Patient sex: M
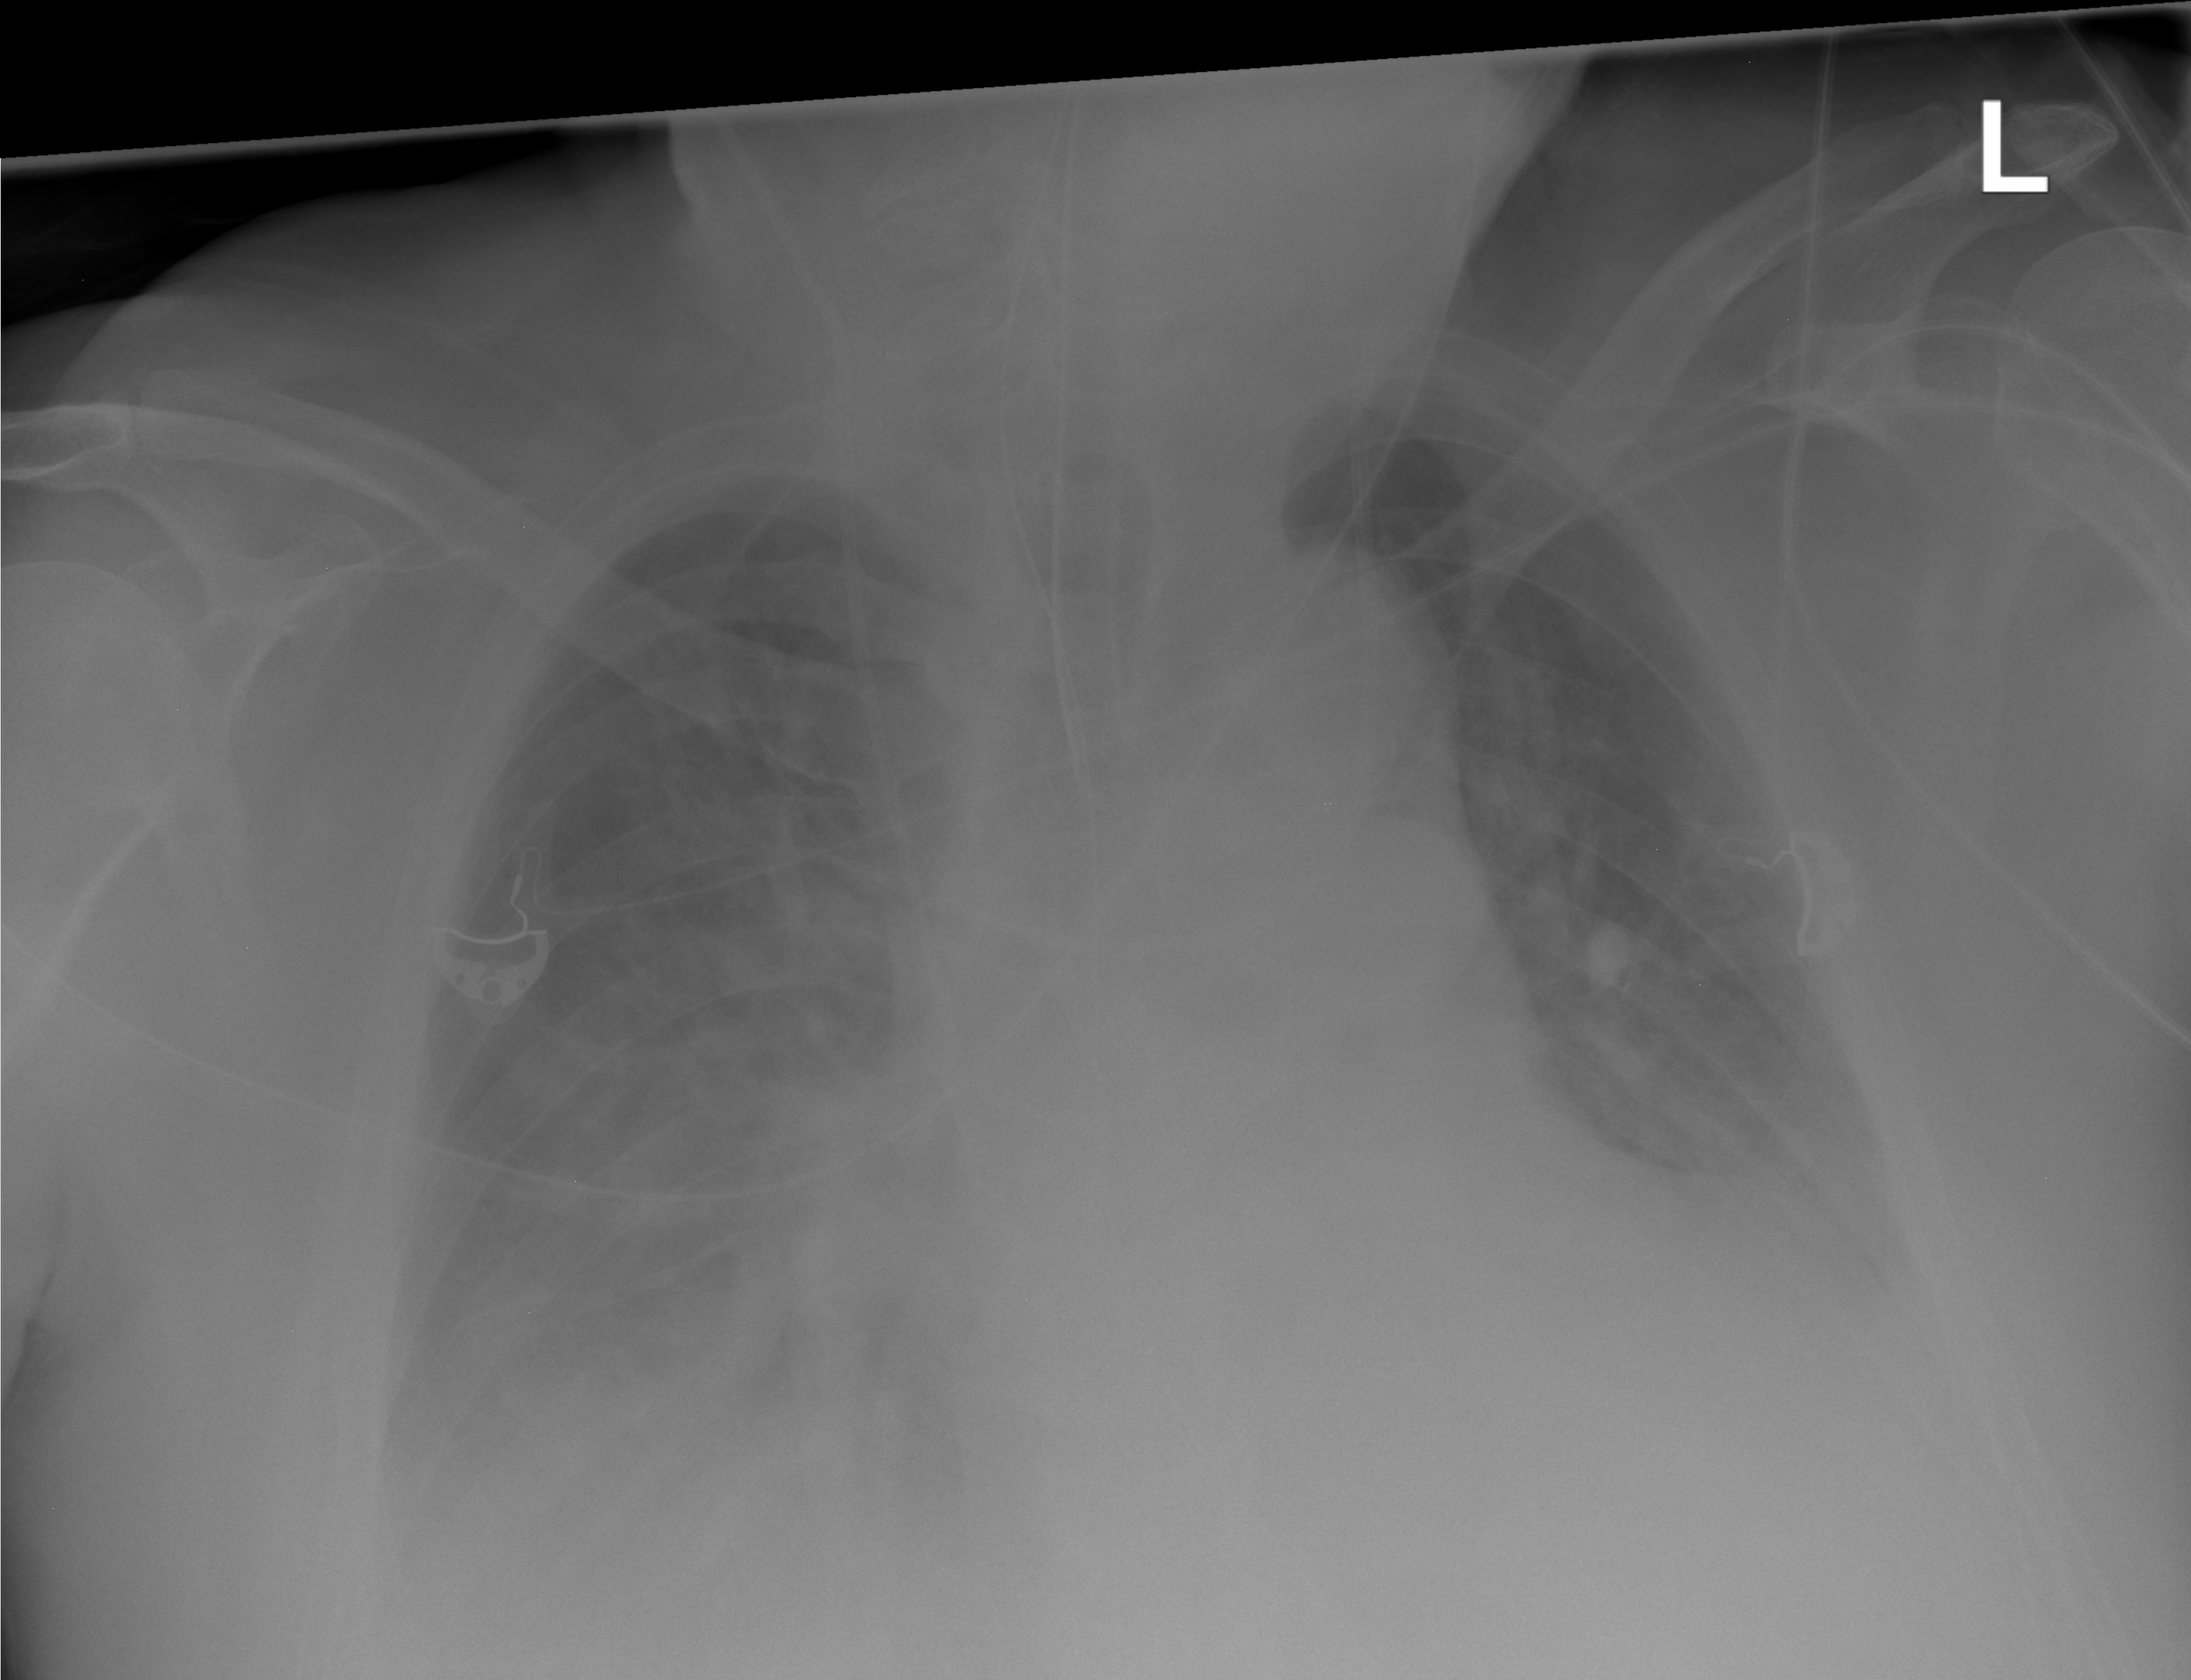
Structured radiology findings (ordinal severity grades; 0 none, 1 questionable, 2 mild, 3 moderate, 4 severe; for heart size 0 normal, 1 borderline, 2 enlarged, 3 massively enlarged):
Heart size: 2
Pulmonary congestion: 2
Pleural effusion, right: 2
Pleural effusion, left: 2
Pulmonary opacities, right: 2
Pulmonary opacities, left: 2
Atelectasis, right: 2
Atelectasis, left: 2